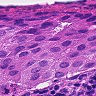
Metastatic tissue present: yes